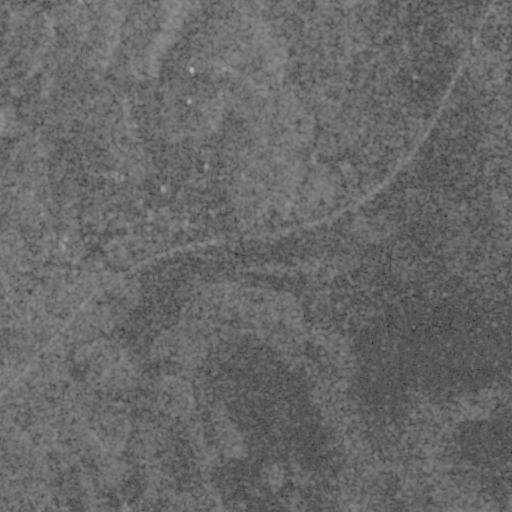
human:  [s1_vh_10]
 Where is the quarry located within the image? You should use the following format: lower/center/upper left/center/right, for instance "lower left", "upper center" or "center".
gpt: The quarry is located in the upper center of the image.
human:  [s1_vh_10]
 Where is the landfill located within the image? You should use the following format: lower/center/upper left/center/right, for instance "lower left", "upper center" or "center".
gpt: There is no landfill in the image.

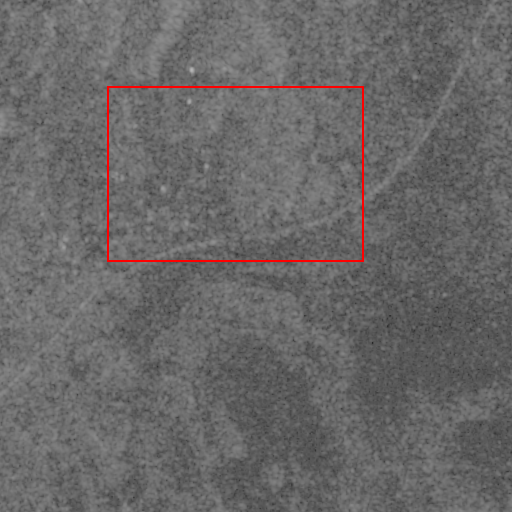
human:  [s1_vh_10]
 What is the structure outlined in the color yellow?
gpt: There is no yellow outline.
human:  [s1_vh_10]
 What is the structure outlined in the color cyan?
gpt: There is no structure outlined in cyan.